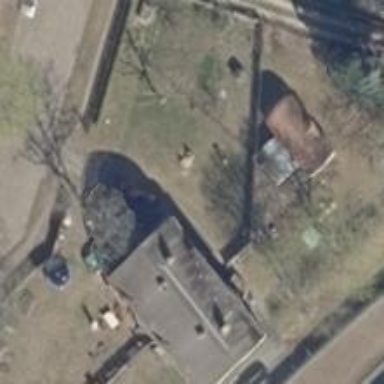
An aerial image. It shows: Detached building with gambrel roof.